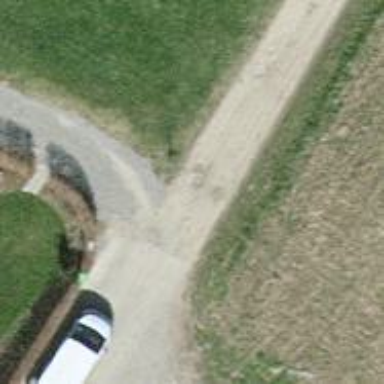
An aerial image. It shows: Paved driveway road for service vehicles.